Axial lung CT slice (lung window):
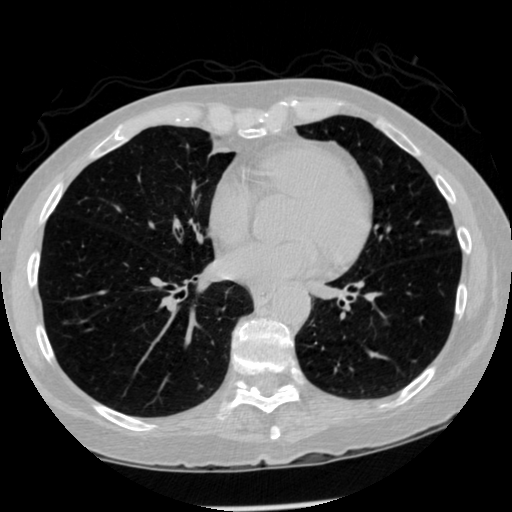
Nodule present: no